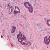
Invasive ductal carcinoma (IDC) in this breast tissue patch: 1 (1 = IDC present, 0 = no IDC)